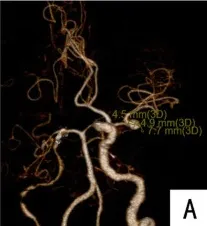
Preoperative and postoperative imaging examinations of the patient:. CTA showing occlusion of the right middle cerebral artery with the formation of small collateral vessels, and ,the M1 segment of the left middle cerebral artery aneurysm.
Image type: radiology (ct)